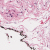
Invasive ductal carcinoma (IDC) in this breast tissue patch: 0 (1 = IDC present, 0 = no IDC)